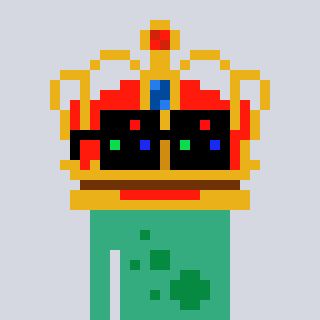
a pixel art character with square black sunglasses, a crown-shaped head and a teal-colored body on a cool background